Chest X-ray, AP view. Patient: 51 years old, sex M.
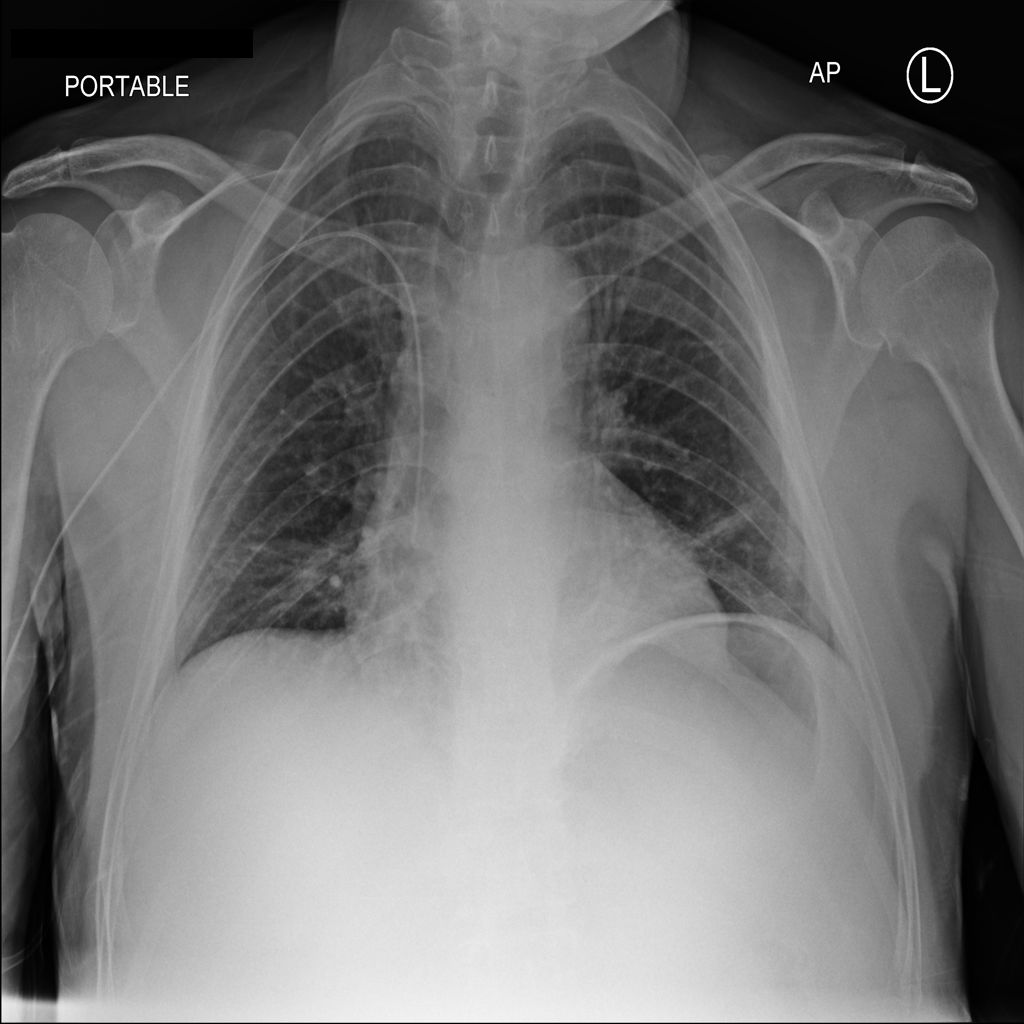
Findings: Atelectasis